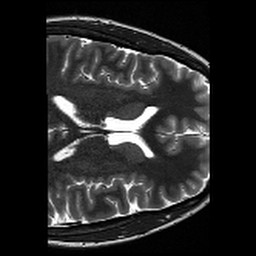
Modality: T2w
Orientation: axial
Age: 29
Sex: female
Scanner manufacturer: siemens
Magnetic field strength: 3 T
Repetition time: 13.15 s
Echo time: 0.082 s